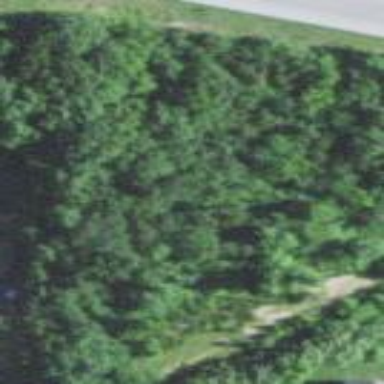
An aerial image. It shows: Mixed woodland area with variety of leaf types and cycles.